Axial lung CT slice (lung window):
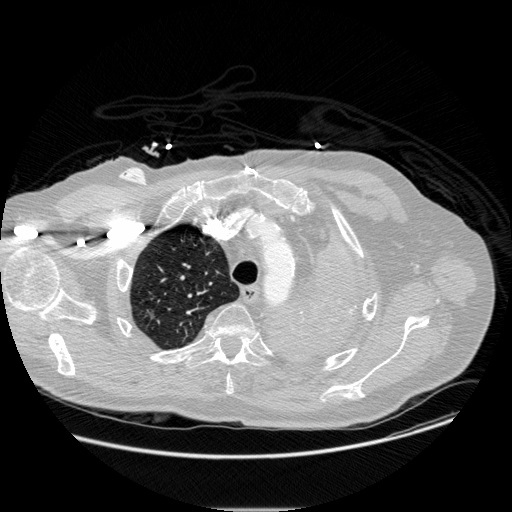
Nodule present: no